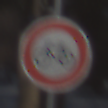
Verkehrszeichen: VerbotRadverkehr
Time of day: MorningAfternoon
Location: Outdoor (Special)
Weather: Clear
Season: Winter
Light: Natural